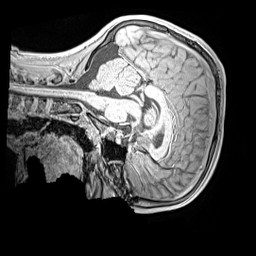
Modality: MP2RAGE
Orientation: sagittal
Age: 12
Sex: male
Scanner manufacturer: siemens
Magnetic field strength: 3 T
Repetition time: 4 s
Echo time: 0.00299 s